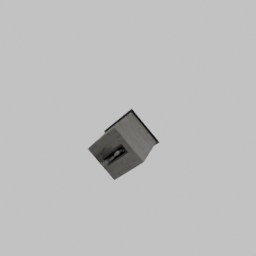
Label: tools